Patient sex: F
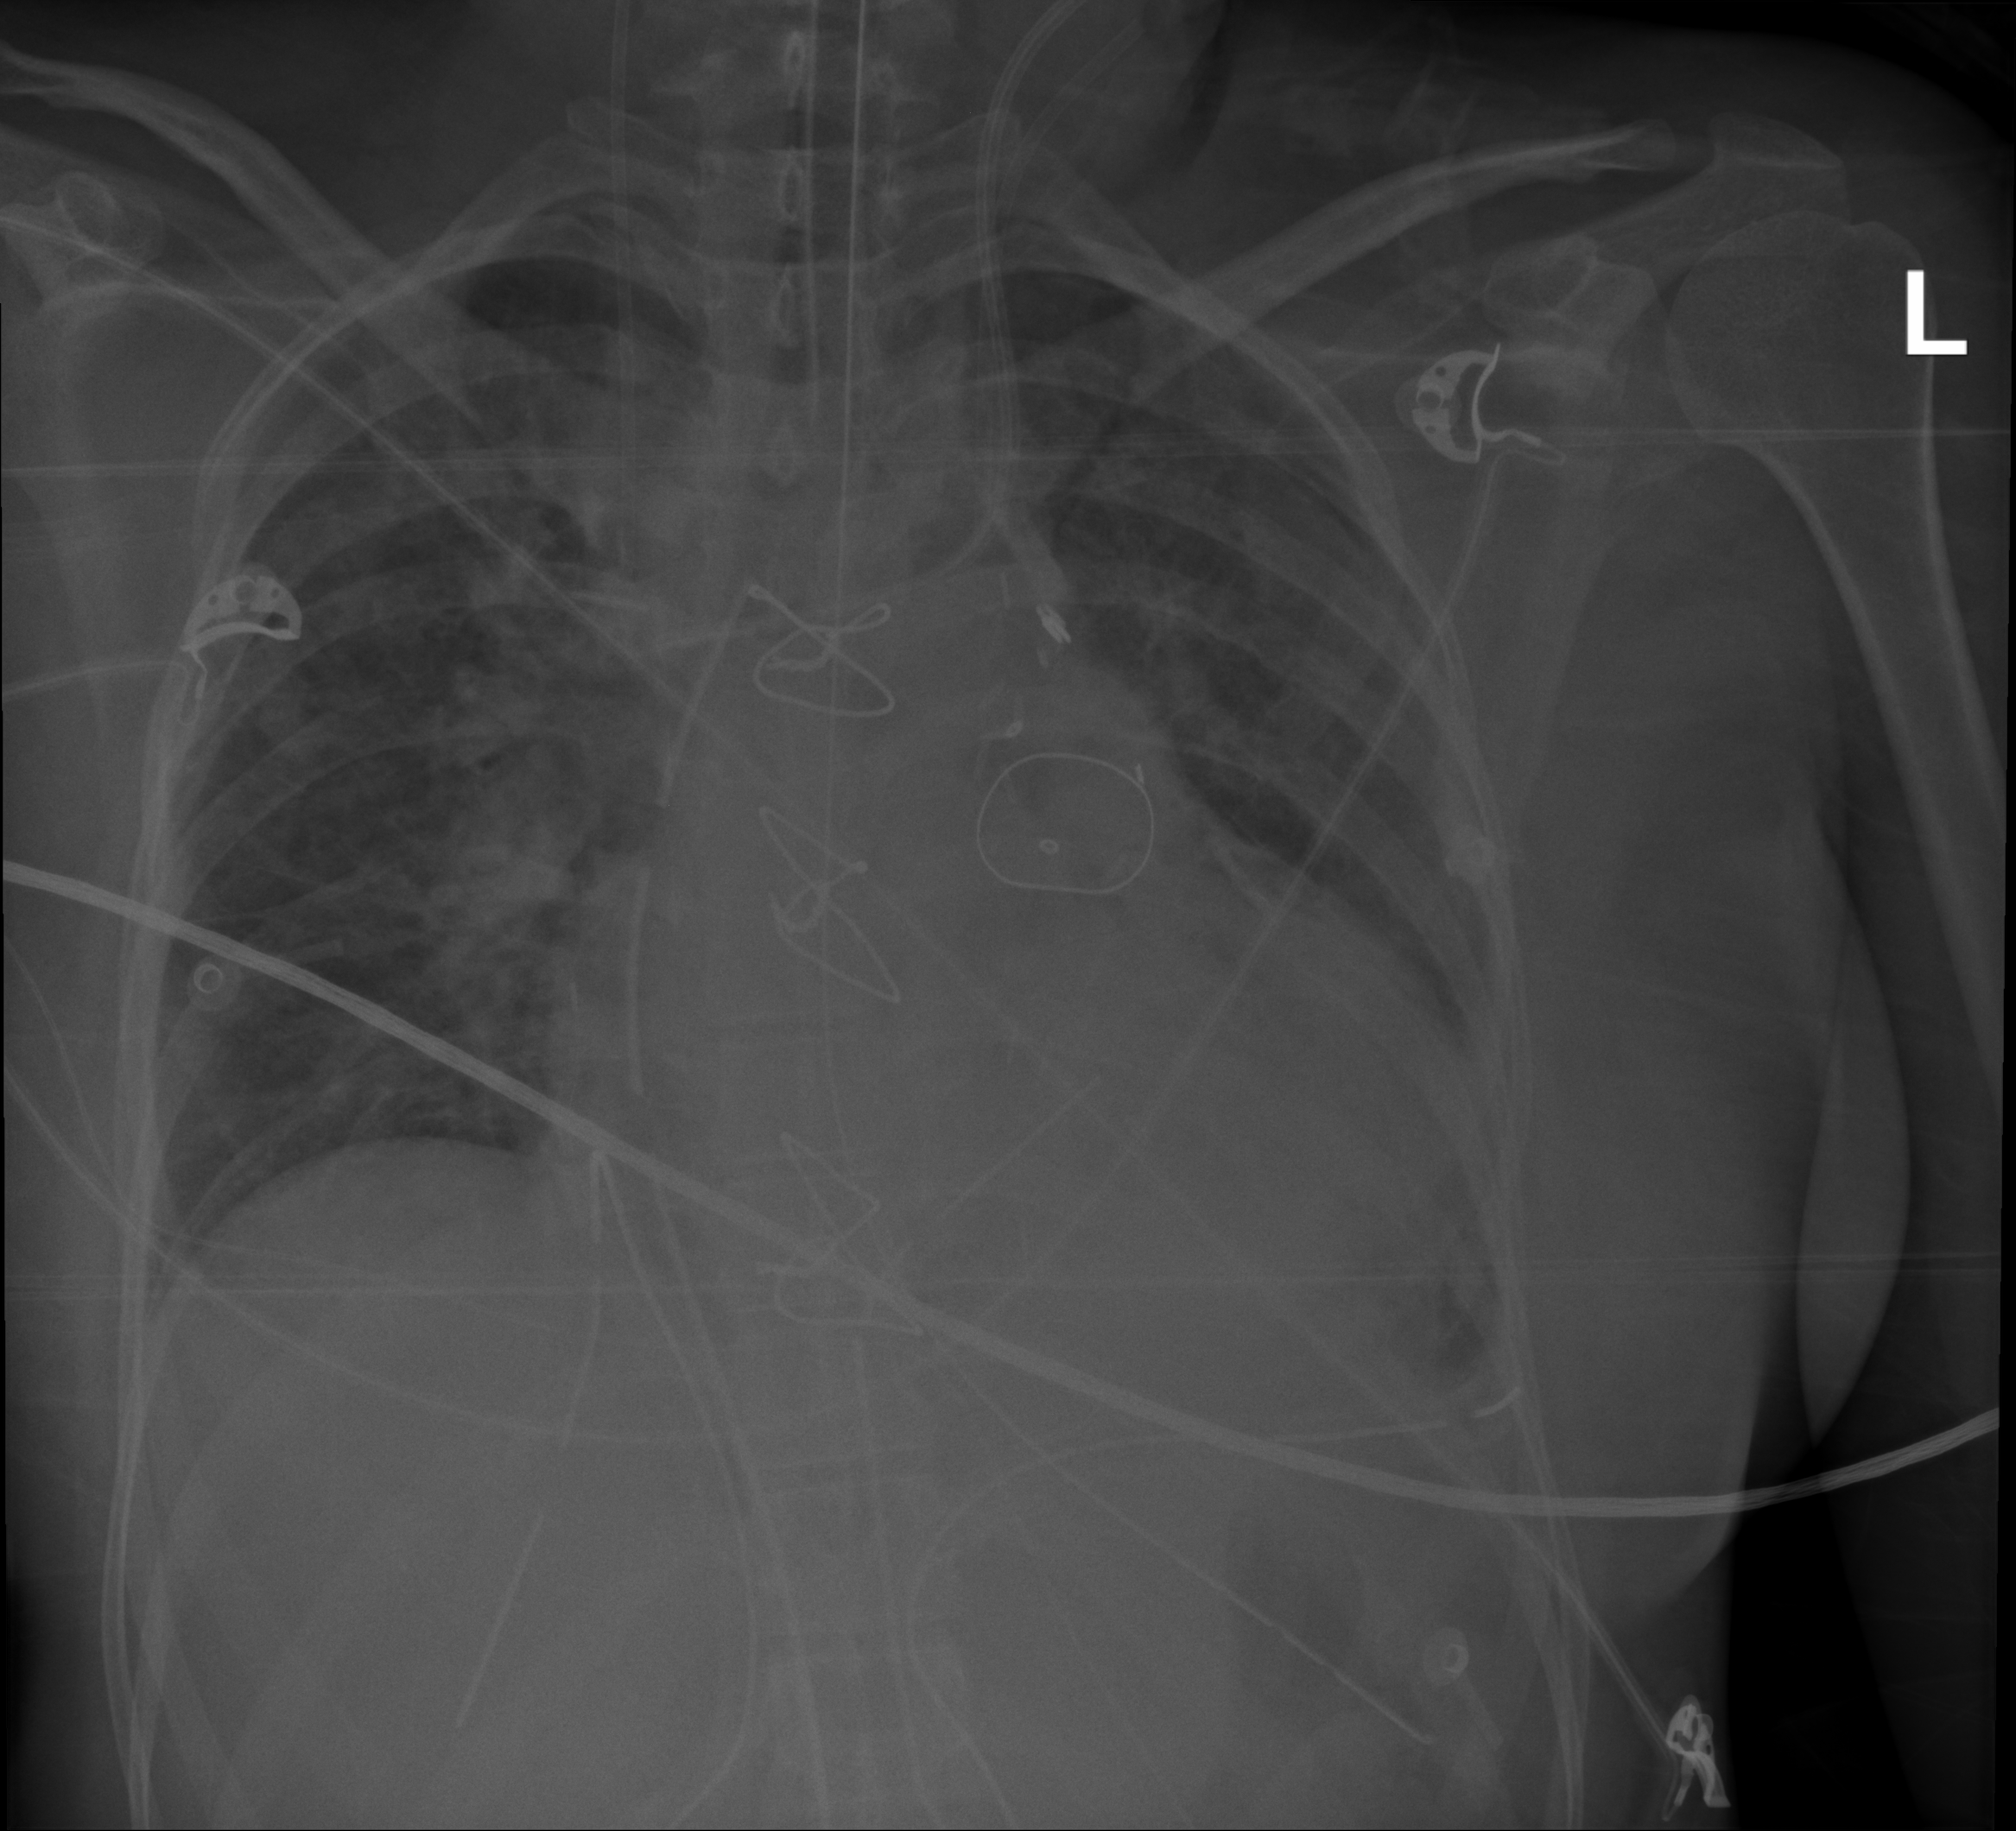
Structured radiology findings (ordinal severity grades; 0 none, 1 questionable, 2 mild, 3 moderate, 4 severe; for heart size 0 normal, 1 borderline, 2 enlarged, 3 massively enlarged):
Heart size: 2
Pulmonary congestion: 2
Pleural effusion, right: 0
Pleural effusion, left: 2
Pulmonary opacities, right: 2
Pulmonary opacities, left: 2
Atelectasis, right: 0
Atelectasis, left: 2